Question: I am trying to validate a form with jquery validation but it does not show the expected error message. How can I set it so it show my messages?
here is the javascript that I am using:
'''
$(function () {
$("#registerForm").validate({
rules: {
inputEmail: {
required: true,
email: true
}
},
messages: {
inputEmail: "Please enter a valid email address"
}
});
});
'''
Please have a look at the jsfiddle link of my code:
<URL>
On the live version of my site it does not even show the popup message that is appearing in jsfiddle. Please help me in fixing this.
Ideally I would like to display inline messages or a summary if validation fails but don't know how to do this. I was hoping if jquery validation works then I would be able to specify custom functions to handle 'success' and 'error' events.
I would appreciate if someone can help me out here. Thanks.

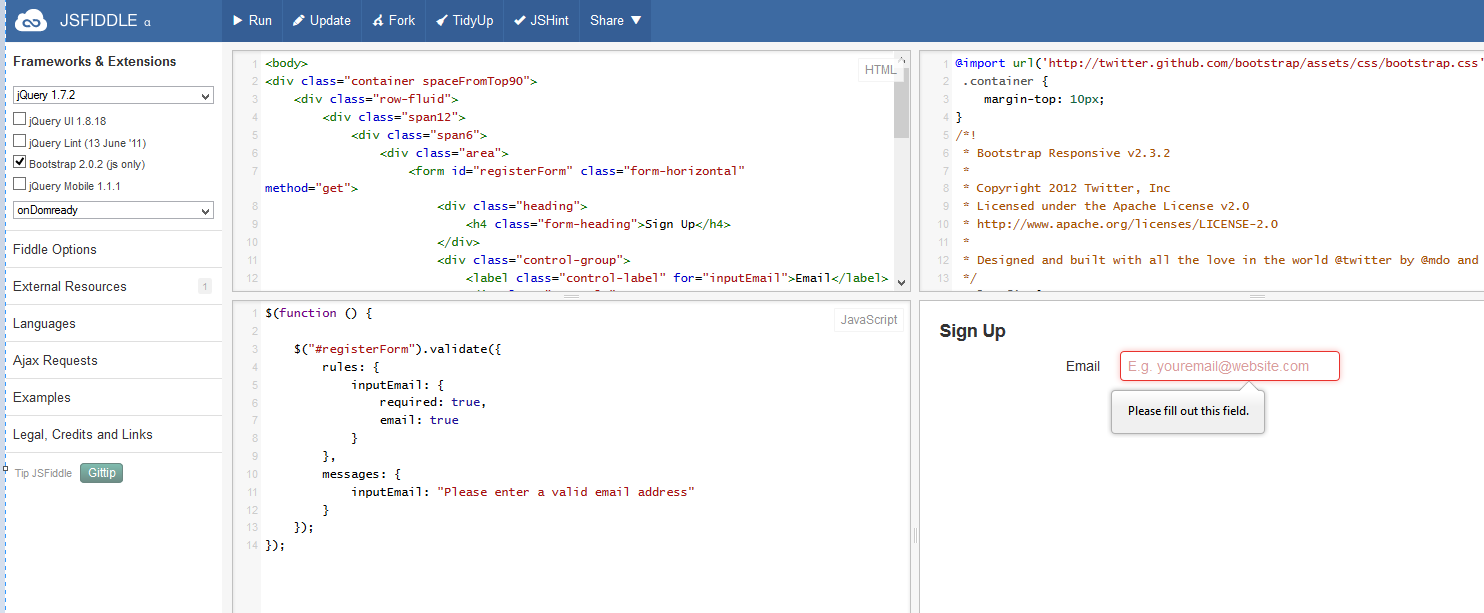
Answer: Notice how you still have this issue even after I've removed jQuery and jQuery Validate from the jsFiddle?
<URL>
The pop-up bubbles and over-riding messages are generated directly by the browser thanks to HTML5... nothing to do with any of your JavaScript or jQuery code.
So since you've already defined the 'required' and 'email' rules within '.validate()', remove 'required' and 'type="email"' from your inline HTML:
'''
<input type="text" name="inputEmail" id="inputEmail" placeholder="E.g. youremail@website.com" />
'''
<URL>
---
jQuery Validate 1.8 is quite old. Consider upgrading to version 1.11.1
In fact, this is likely your whole problem. <URL> when the plugin is being used.
Unfortunately, <URL>.
Alternatively, you could manually add the 'novalidate' attribute to ensure that you disable HTML5 validation. However, if you manually add the 'novalidate' attribute, there will be no fallback.